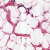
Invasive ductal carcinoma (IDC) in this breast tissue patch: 0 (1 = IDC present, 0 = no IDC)